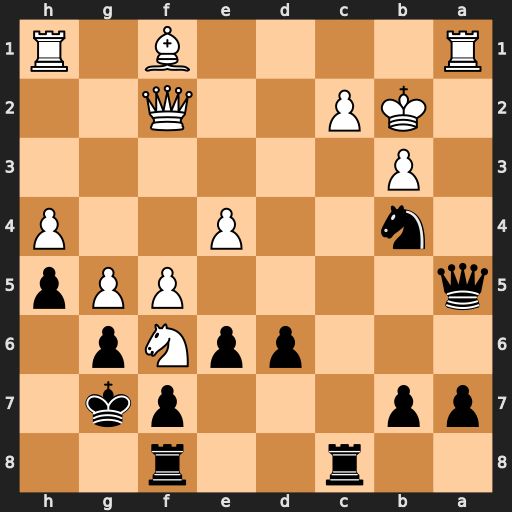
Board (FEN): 2r2r2/pp3pk1/3ppNp1/q4PPp/1n2P2P/1P6/1KP2Q2/R4B1R
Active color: b
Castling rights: -
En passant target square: -
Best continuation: Qe5+ Kb1 Rxc2 Qxc2 Nxc2